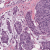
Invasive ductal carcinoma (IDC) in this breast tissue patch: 1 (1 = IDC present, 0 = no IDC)